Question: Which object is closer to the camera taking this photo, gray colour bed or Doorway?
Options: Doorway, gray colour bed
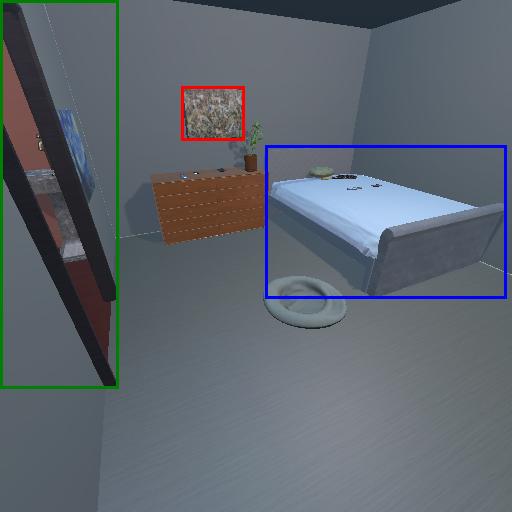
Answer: Doorway